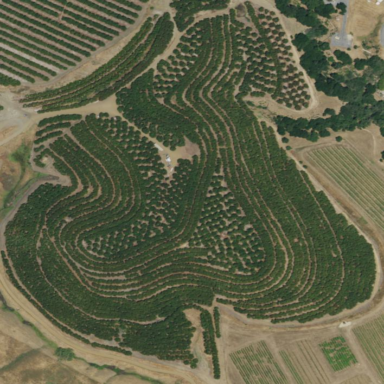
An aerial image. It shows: Orchard.